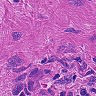
Metastatic tissue present: no